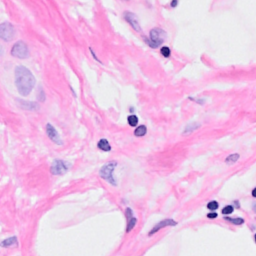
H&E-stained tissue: Breast